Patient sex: F
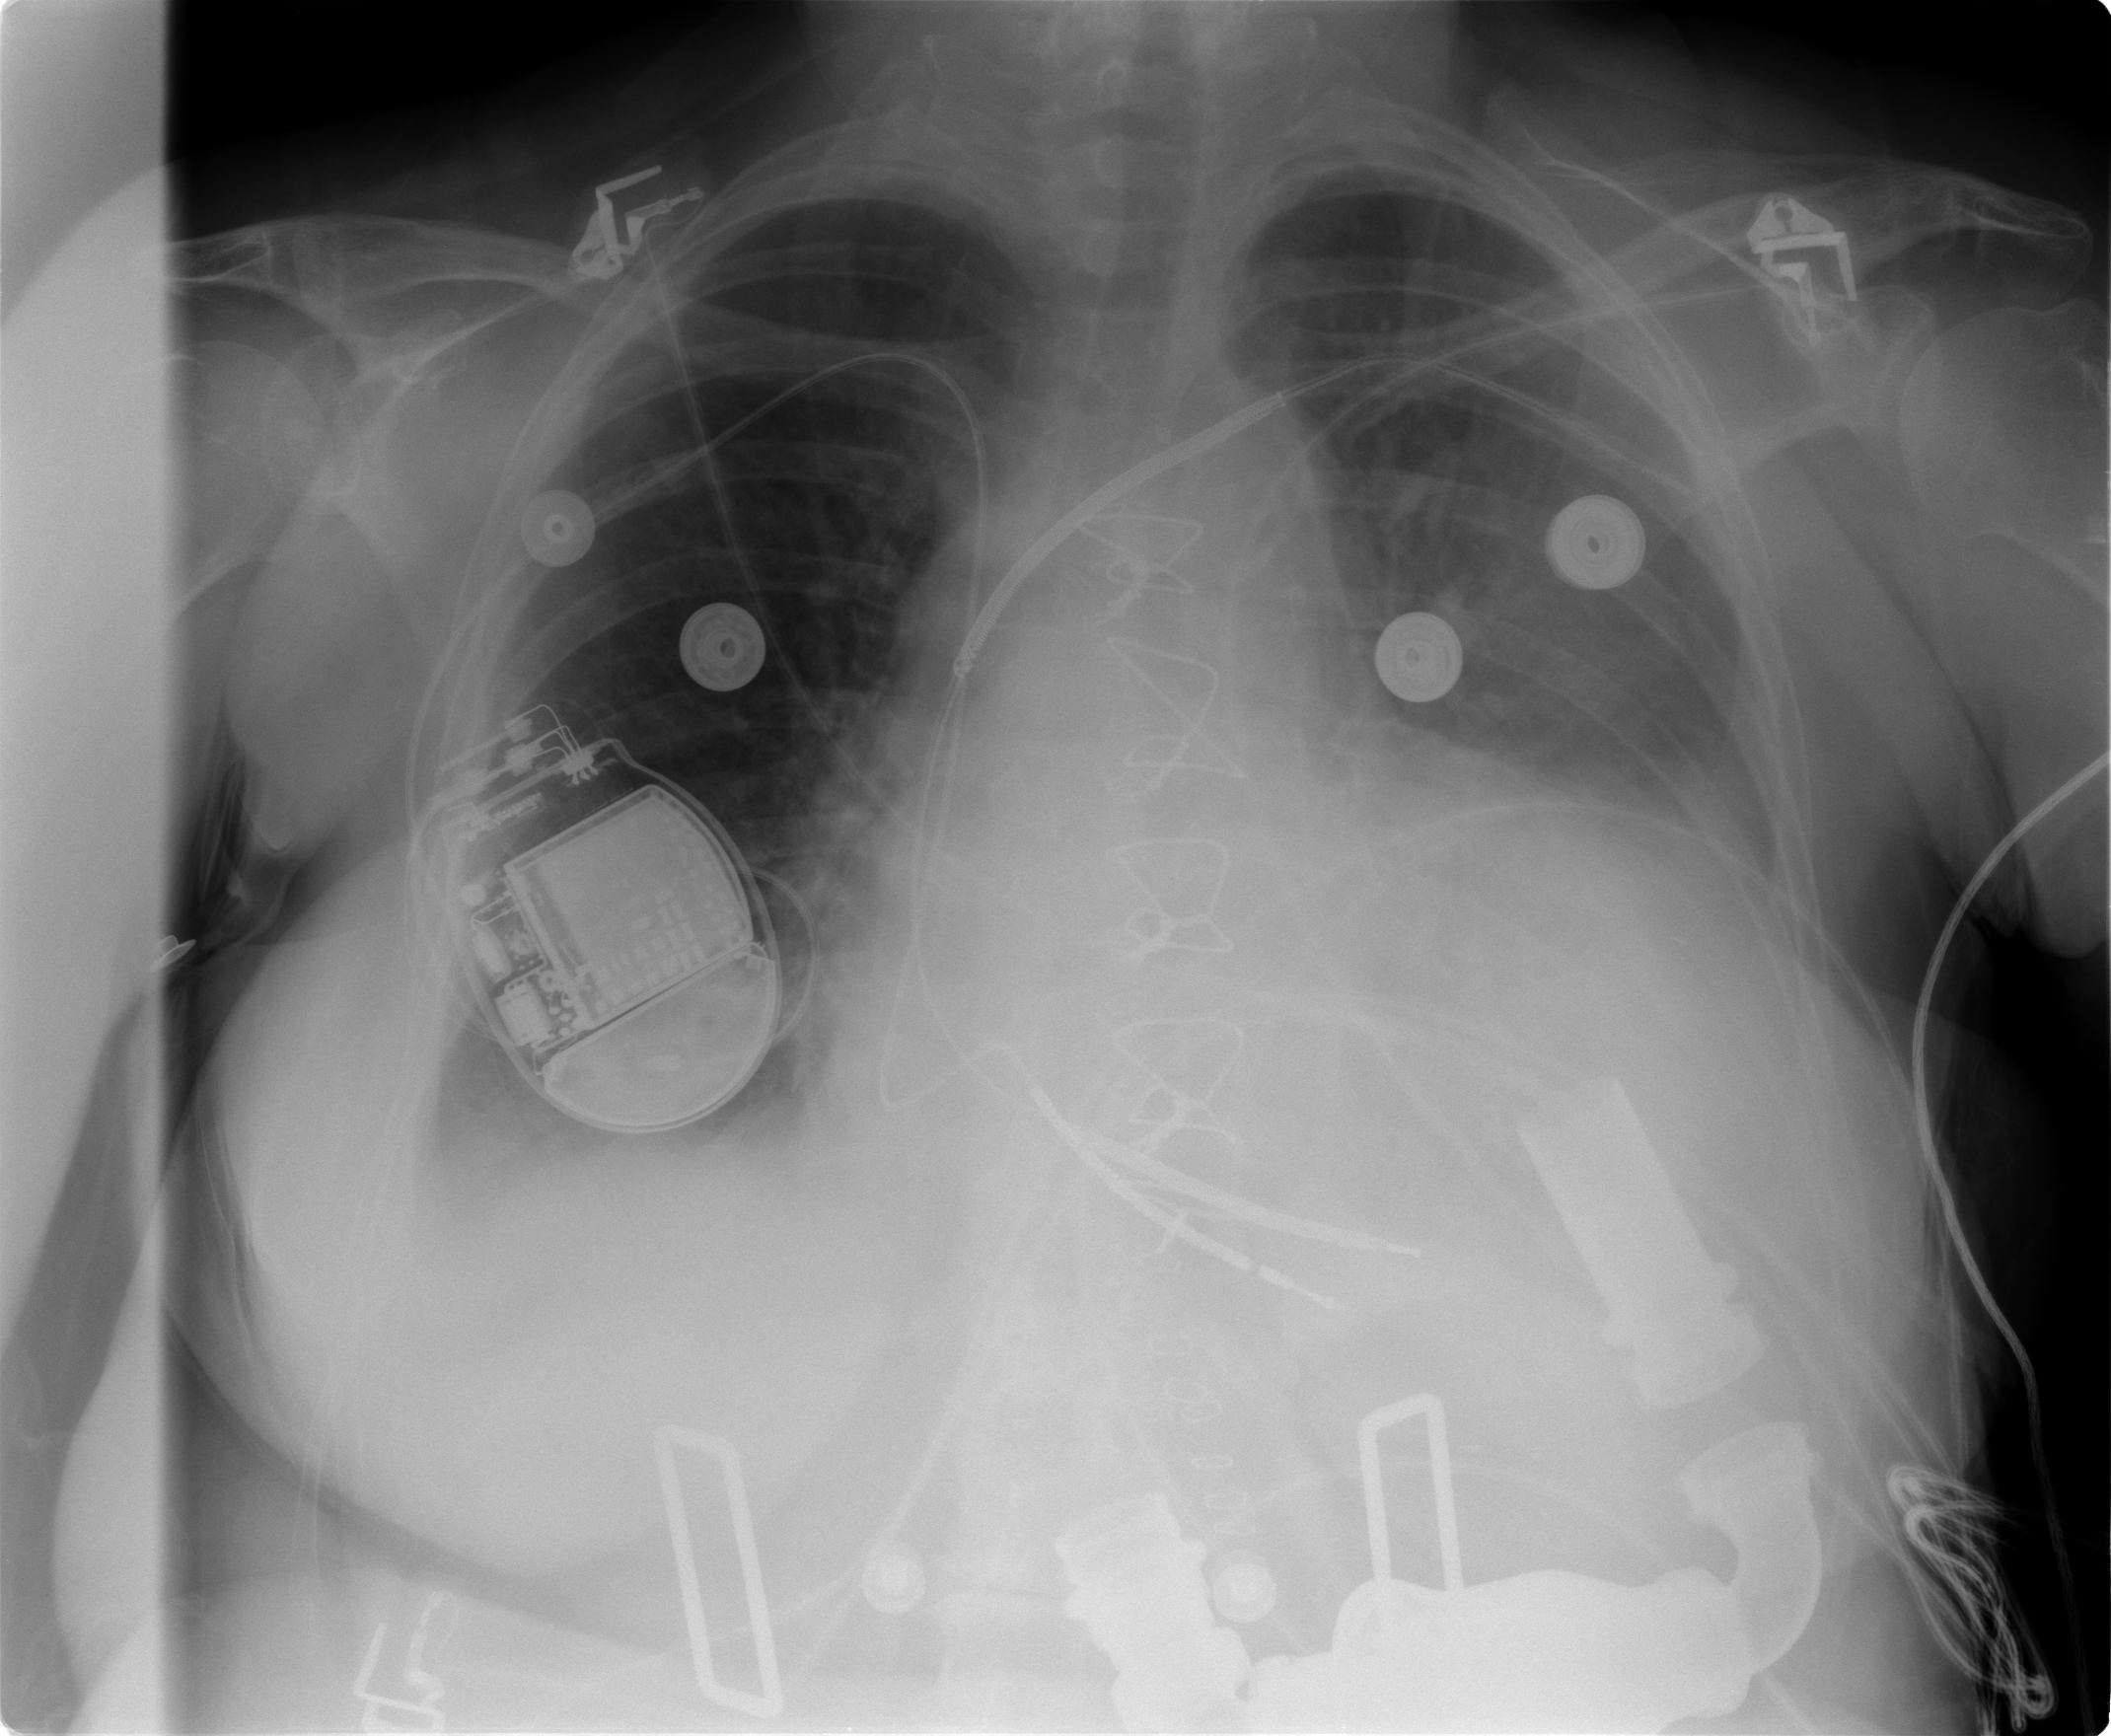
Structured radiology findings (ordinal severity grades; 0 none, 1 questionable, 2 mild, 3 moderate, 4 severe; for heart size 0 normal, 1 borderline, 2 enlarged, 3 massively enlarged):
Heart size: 2
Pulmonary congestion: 1
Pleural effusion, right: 1
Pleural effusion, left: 3
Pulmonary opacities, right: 0
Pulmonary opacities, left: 2
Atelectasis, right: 2
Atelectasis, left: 2